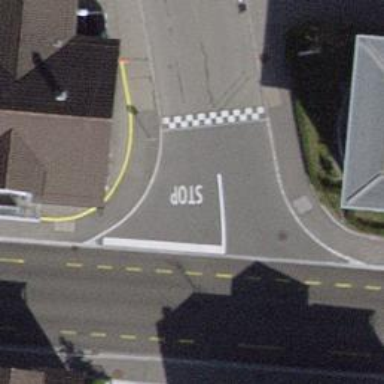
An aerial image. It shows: Traffic calming table.